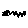
Label: zigzag